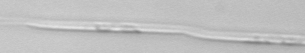
Label: Pseudo-nitzschia